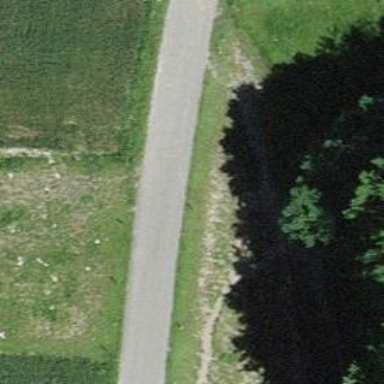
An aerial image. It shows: Well-maintained track road with grade 1 tracktype.